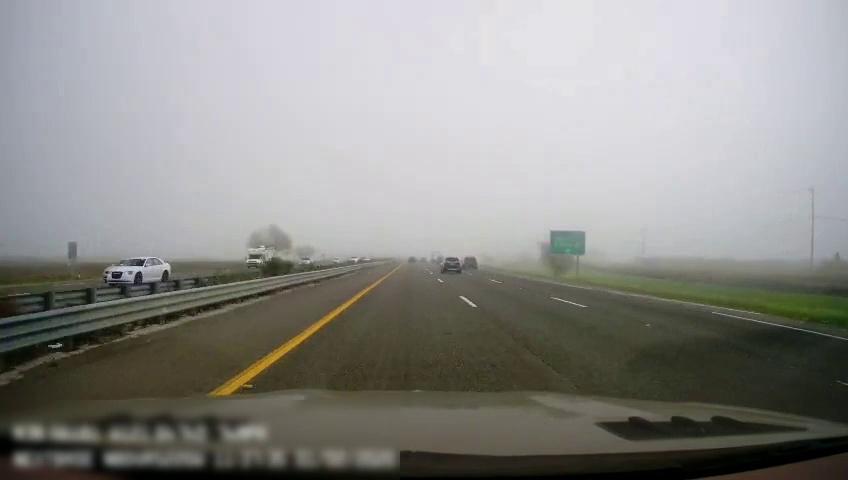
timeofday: Day
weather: Cloudy
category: Drivable Space
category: Drivable Space
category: Vehicles | Bus
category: Vehicles | Car
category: Vehicles | Car
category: Vehicles | SUV
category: Vehicles | Other LV
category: Vehicles | Van
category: Vehicles | SUV
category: Lanes | Current Lane
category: Lanes | Current Lane
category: Lanes | Alternate Lane
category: Lanes | Alternate Lane
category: Lanes | Alternate Lane
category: Lanes | Alternate Lane
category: Lanes | Opposite Lane
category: Lanes | Opposite Lane
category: Traffic | Signs
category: Traffic | Signs